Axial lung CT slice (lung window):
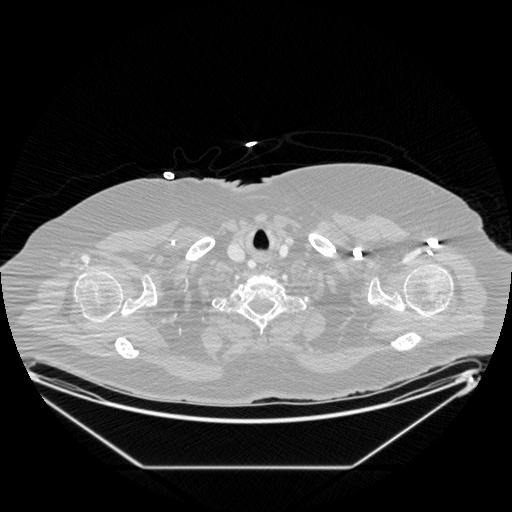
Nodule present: no